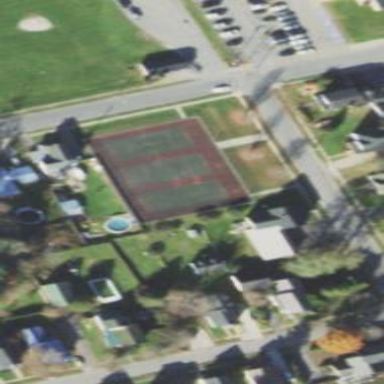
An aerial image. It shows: Tennis court on pitch designated for leisure land.